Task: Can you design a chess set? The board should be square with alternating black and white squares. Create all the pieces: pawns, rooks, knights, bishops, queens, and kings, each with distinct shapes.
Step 388:
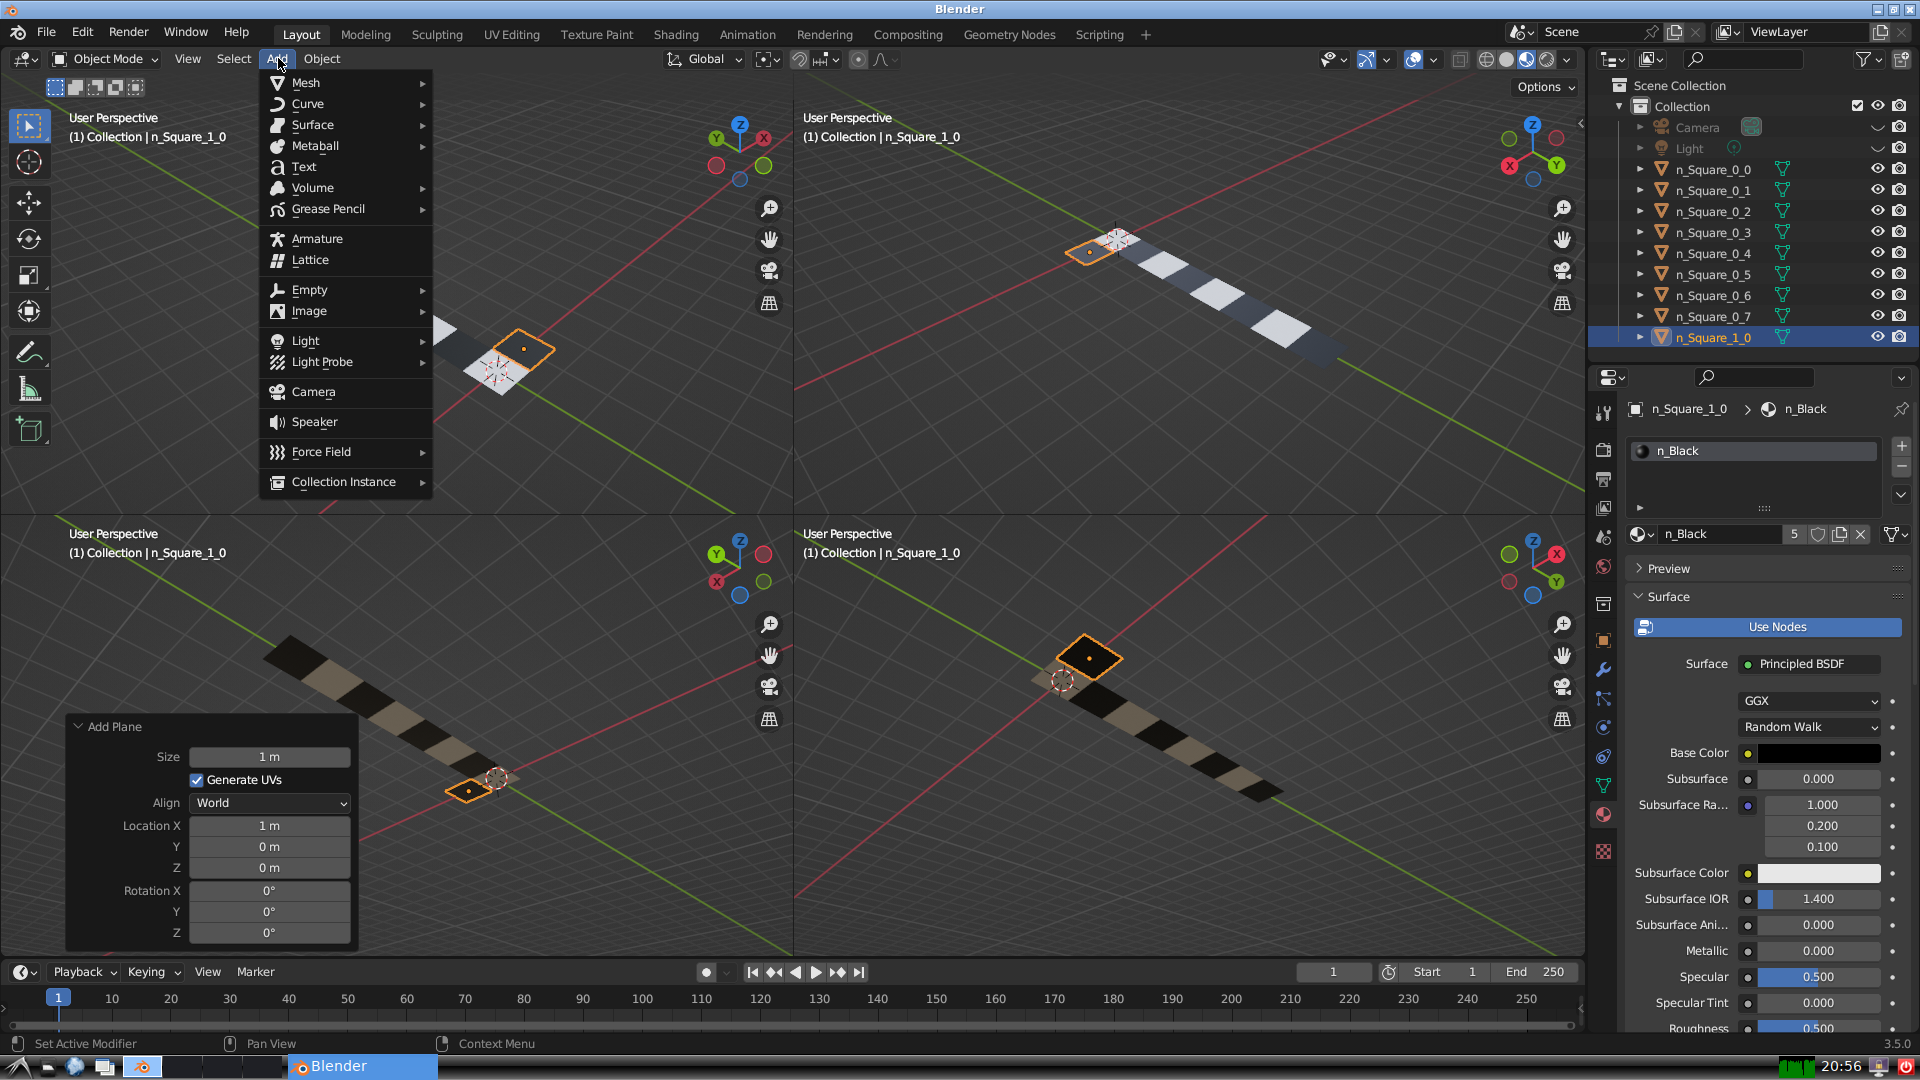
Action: {"mouse_move": [304, 82]}